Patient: sex M, age 23
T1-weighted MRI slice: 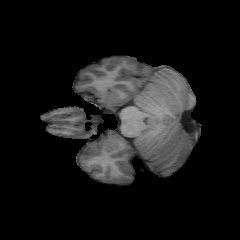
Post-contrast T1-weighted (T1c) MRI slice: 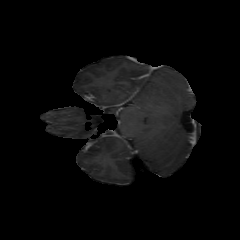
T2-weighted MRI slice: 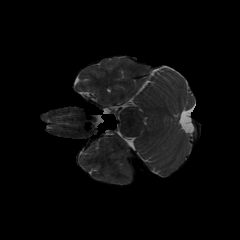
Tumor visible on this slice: no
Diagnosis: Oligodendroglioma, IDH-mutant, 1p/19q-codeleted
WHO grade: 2